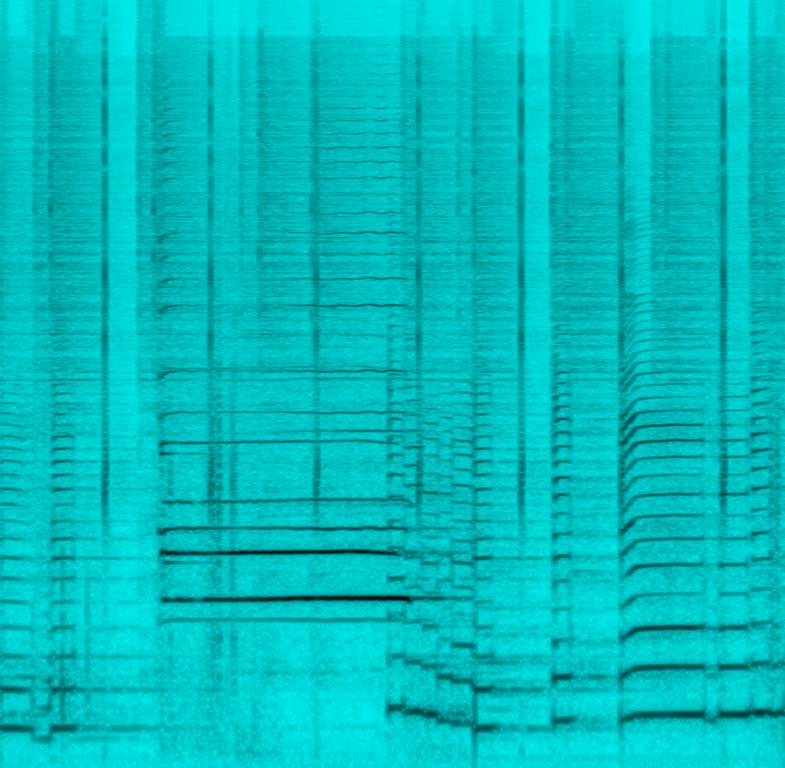
This is an animation theme. There is a brass section playing the melody with the saxophone being the lead. The hi-hat cymbals are played with a feeling of swing on the acoustic drums. The atmosphere is sneaky and filled with intrigue. These characteristics make it a perfect soundtrack for a heist/detective cartoon or an animation movie. It could also work well in the soundtrack of a video game from a similar genre.